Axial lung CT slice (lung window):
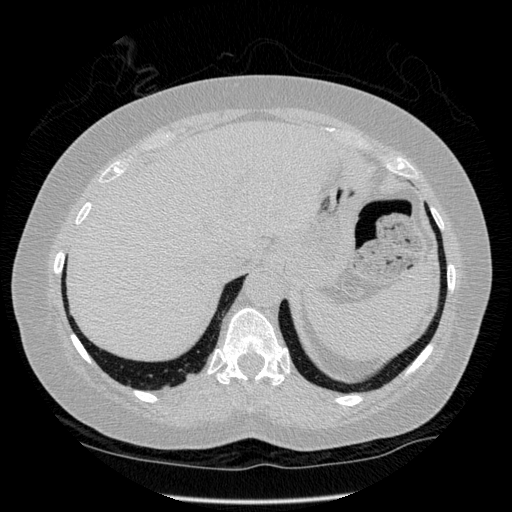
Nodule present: no